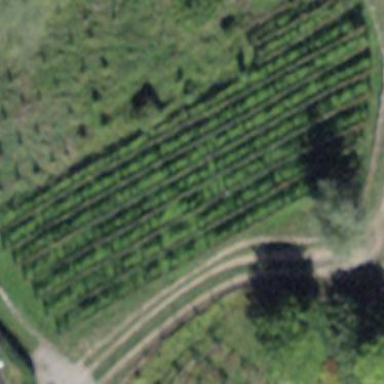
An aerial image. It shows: Vineyard where grapes are grown.